Question: I am using Delphi XE2 with help installed.
I want to see the hints for specific properties when they are selected in the Object Inspector, but they do not appear. How do I make it work?

It just says "Caption" at the bottom without describing the property.
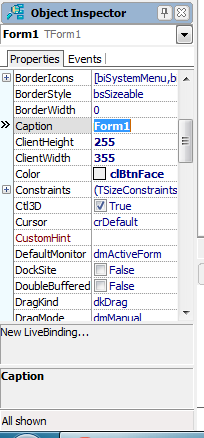
Answer: That's a feature that the Delphi Object Inspector does not implement. Visual Studio has that capability. Perhaps you are used to that and expected to see the same in Delphi.
To find out information about a property, select it and press F1.